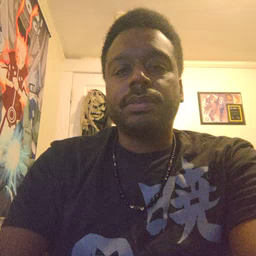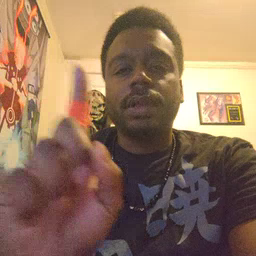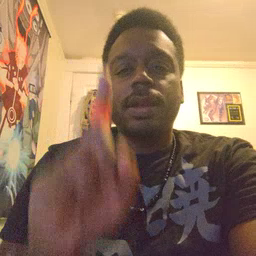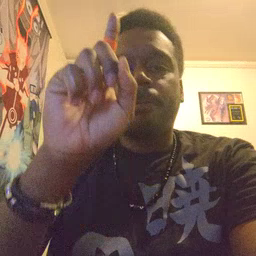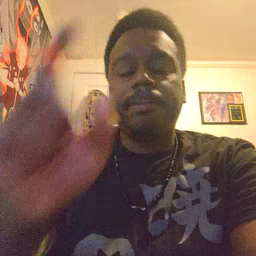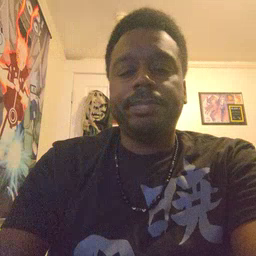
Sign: up